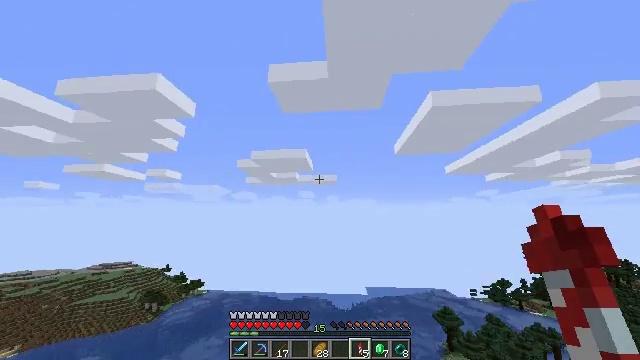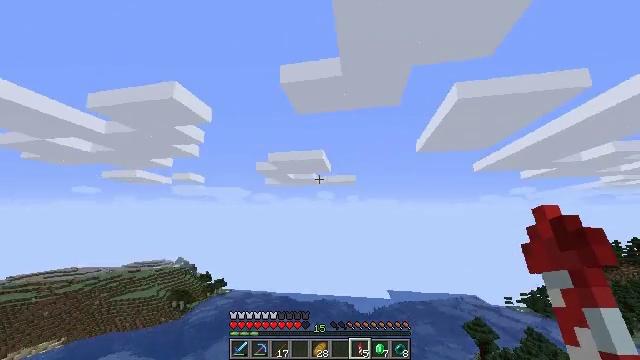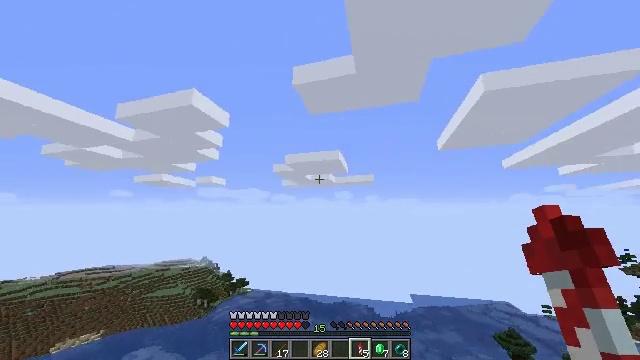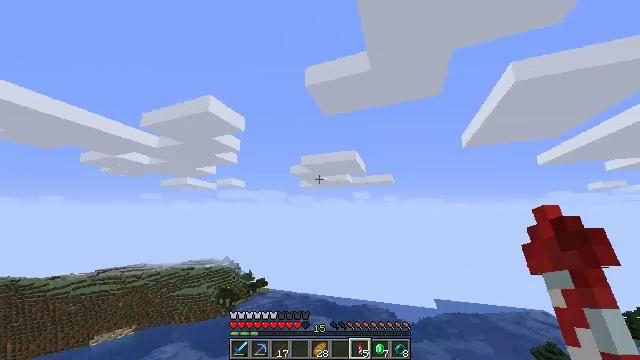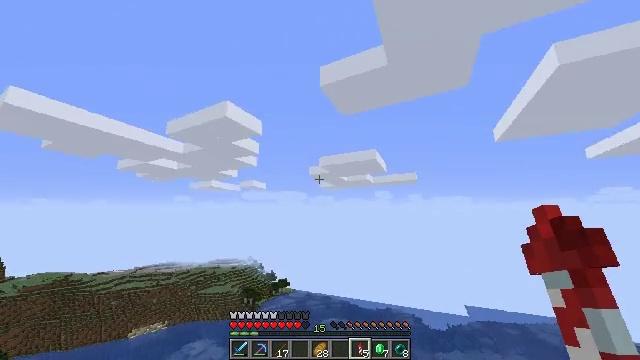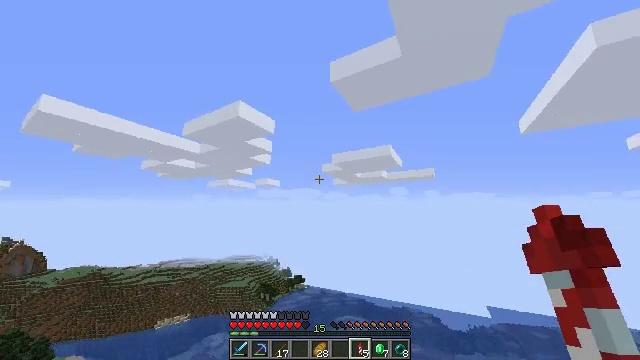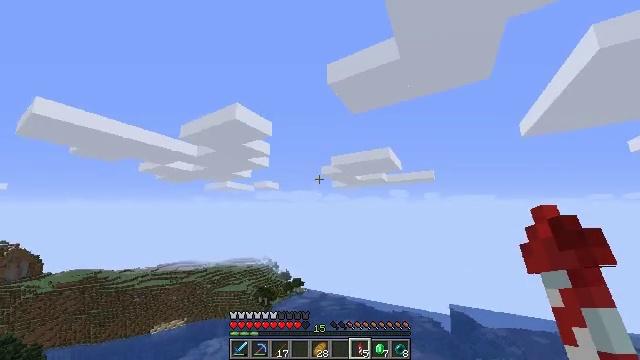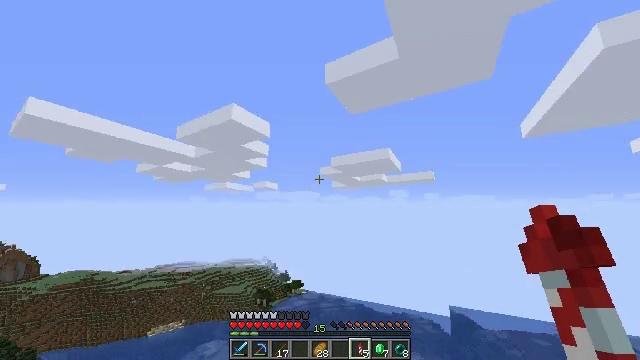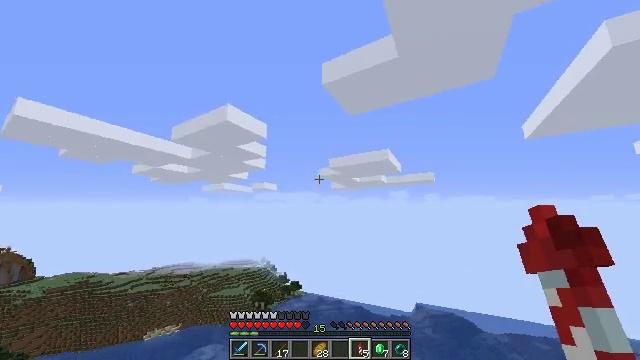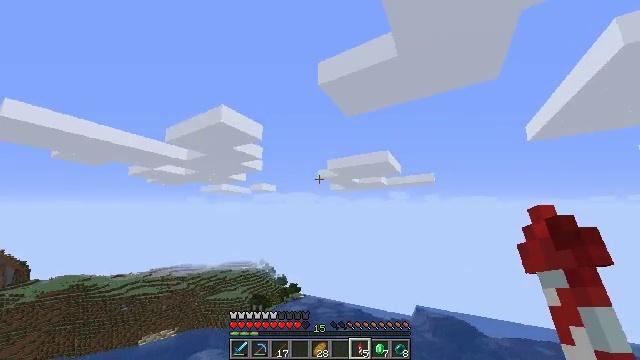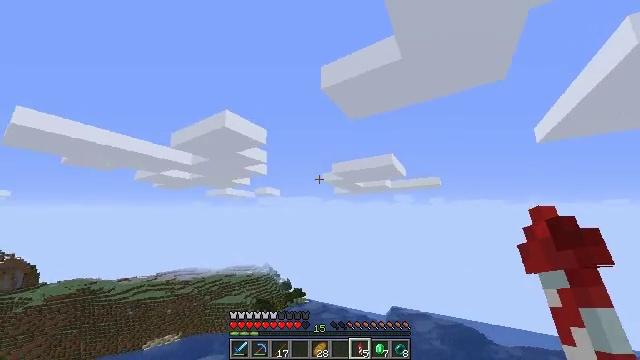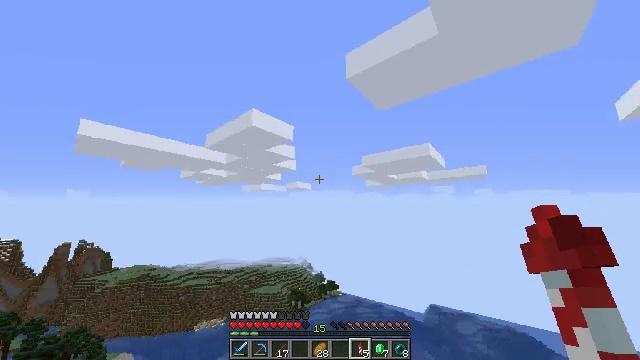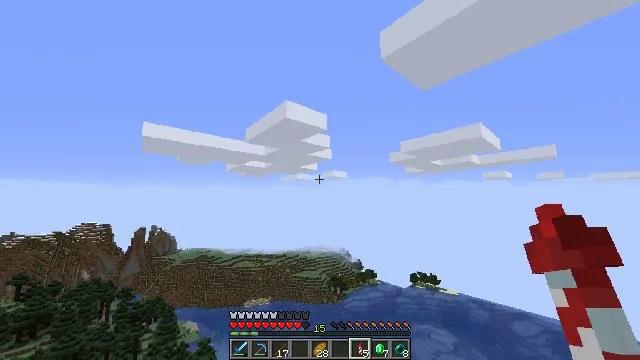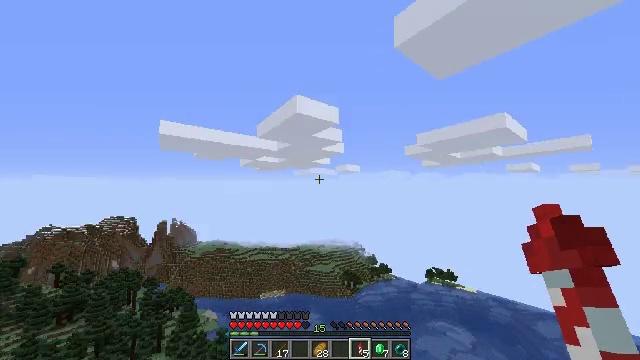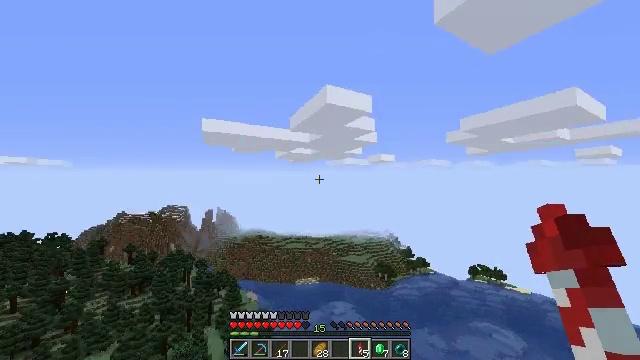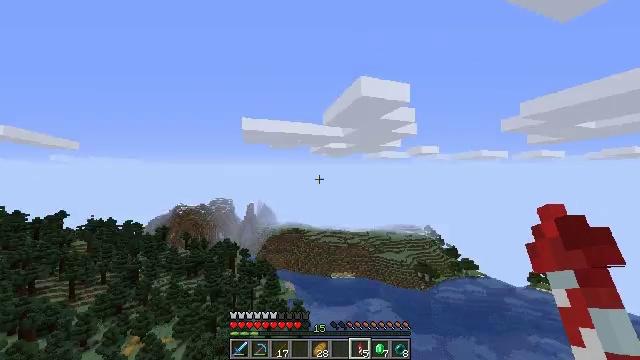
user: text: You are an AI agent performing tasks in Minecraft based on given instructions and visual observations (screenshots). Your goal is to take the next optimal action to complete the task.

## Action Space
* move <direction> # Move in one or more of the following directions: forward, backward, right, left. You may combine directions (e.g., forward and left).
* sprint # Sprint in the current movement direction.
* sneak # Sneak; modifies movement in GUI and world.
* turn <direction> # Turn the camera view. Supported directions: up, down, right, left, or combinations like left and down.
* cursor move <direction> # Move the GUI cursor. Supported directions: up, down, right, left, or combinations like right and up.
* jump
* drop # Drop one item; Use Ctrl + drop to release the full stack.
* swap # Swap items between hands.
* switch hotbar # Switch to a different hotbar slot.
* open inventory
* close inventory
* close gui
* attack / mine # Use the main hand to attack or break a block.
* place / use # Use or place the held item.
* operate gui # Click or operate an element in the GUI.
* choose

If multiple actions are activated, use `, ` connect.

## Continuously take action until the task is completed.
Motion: motion action
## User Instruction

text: Break the spruce leaves to clear the area.
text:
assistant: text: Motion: move forward, sprint, turn left, jump
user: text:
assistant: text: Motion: move forward, sprint, turn left, jump
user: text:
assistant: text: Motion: move forward, sprint, turn left, jump
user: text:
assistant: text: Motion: move forward, sprint, turn left, jump
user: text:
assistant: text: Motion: move forward, sprint, turn left, jump
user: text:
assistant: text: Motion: move forward, sprint, jump
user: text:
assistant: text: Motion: move forward, sprint, jump
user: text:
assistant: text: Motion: move forward, sprint, jump
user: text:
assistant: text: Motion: move forward, sprint, jump
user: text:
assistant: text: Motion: move forward, sprint, turn left, jump
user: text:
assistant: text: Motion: move forward, sprint, turn left and down, jump
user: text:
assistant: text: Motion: move forward, sprint, turn left and down, jump
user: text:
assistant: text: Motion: move forward, sprint, turn left and down, jump
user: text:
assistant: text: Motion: move forward, sprint, turn left and down, jump
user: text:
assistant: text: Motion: move forward, sprint, turn left and down, jump
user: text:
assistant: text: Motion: move forward, sprint, turn left and down, jump
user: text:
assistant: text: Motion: move forward, sprint, turn left and down, jump
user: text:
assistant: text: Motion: move forward, sprint, turn left and down, jump
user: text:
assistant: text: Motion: move forward, sprint, turn left and down, jump
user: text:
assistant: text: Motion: move forward, sprint, turn left, jump
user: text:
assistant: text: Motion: move forward, sprint, jump
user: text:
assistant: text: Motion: move forward, sprint, turn right, jump
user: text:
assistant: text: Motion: move forward, sprint, turn right, jump
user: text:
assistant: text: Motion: move forward, sprint, jump
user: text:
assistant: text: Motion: move forward, sprint, jump
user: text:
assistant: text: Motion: move forward, sprint, jump
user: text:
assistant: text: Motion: move forward, sprint, turn left and down, jump
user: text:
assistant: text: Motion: move forward, sprint, turn left and down, jump
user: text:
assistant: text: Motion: move forward, sprint, turn left and down, jump
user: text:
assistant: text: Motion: move forward, sprint, turn left and down, jump